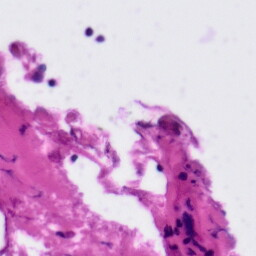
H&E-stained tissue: Tonsil